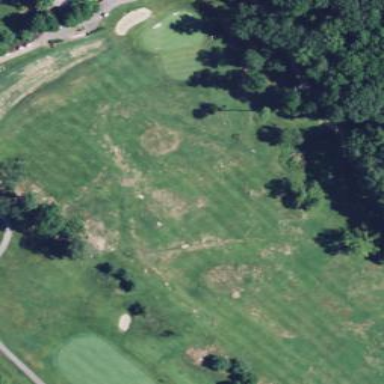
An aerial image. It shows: Driving range for golf on grass.